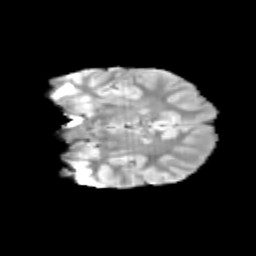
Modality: T2w
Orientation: coronal
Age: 10
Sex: male
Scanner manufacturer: siemens
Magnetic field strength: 3 T
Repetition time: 3.8 s
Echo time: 0.07 s